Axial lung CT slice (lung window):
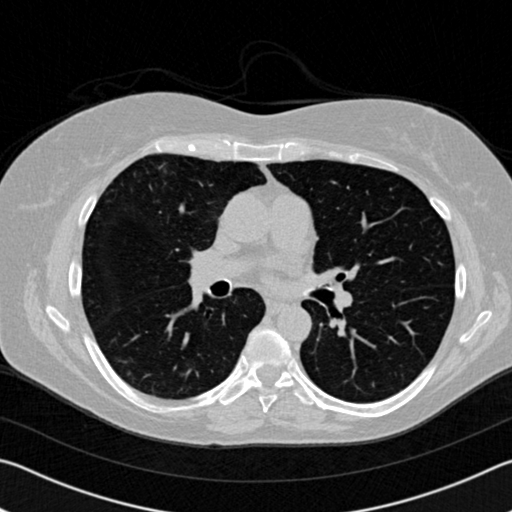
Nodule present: no